Question: I want to copy a specific columns based on column A value.
Precisely, I want to copy columns A, C and D of sheet 'A' to B, C and D of sheet 'B'. But just the party where column A of sheet 'A' contains 'AAAAA'.
This example is just to simplify, in reality I have hundreds of rows so I need a necessary a loop and in sheet 'B' I want to paste under the header:
How my Excel sheet looks:
[][1
'''
Sub COOPPYY()
Dim N As Long, i As Long, j As Long, s As String
Dim src As Worksheet
Dim trg As Worksheet
Dim LastRow As Long
Dim c As Range
N = Cells(Rows.Count, "B").End(xlUp).Row
' Change worksheet designations as needed
Set src = ThisWorkbook.Worksheets("A")
Set trg = ThisWorkbook.Worksheets("B")
'For i = 1 To N
'j = 1
src.Range("A:A").Copy Destination:=trg.Range("B:B")
src.Range("C:C").Copy Destination:=trg.Range("D:D")
src.Range("D:D").Copy Destination:=trg.Range("C:C")
End Sub
'''
How the second sheet looks where I want to copy:
<URL>
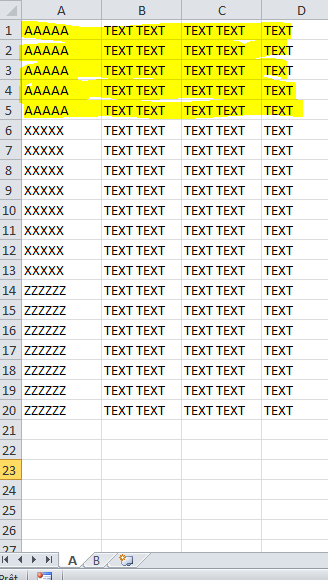
Answer: Something like this:
'''
Sub CopyIt()
Dim N As Long, i As Long, j As Long, s As String
Dim src As Worksheet
Dim trg As Worksheet
Set src = ThisWorkbook.Worksheets("A")
Set trg = ThisWorkbook.Worksheets("B")
N = src.Cells(src.Rows.Count, "B").End(xlUp).Row
j = trg.cells(rows.count, "B").End(xlUp).Row + 1
For i = 1 To N
With src.Rows(i)
If .cells(1).Value = "AAAAA" Then
.cells(1).Copy trg.cells(j, "B")
.cells(3).Resize(1,2).copy trg.cells(j, "C")
j = j + 1
End If
End With
Next i
End Sub
'''